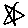
Label: star